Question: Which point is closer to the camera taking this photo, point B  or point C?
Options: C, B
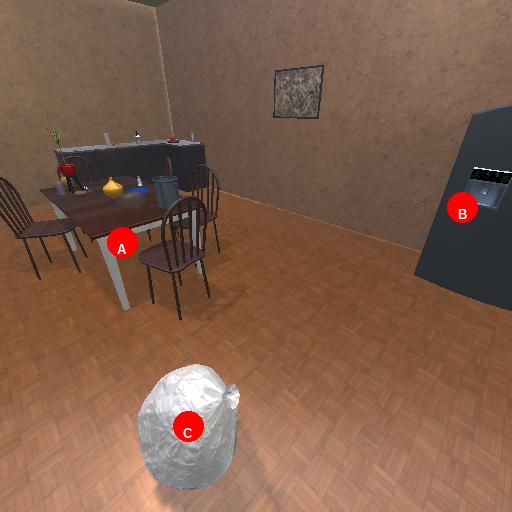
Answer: C